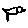
Label: bird